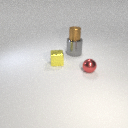
small brown metal cylinder above large gray metal cylinder